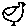
Label: bird